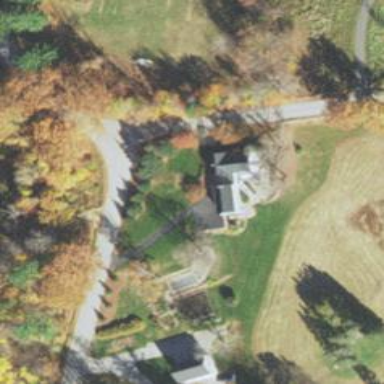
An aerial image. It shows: Driveway.